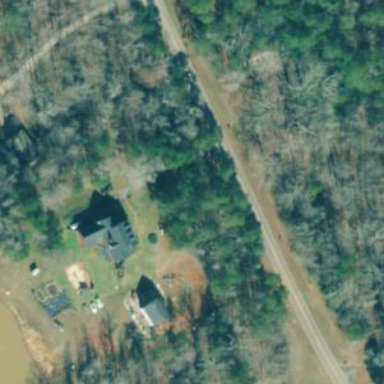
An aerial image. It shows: Driveway.